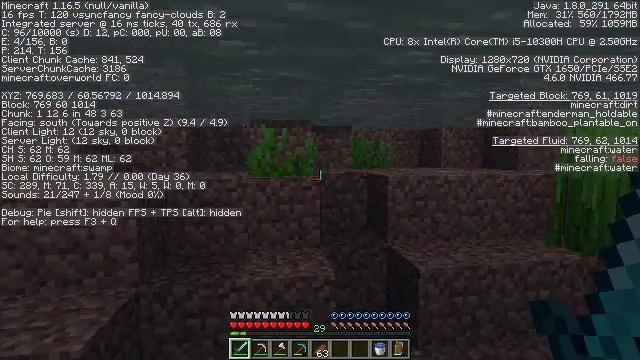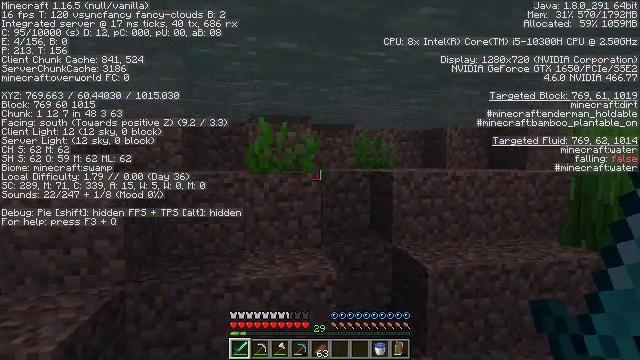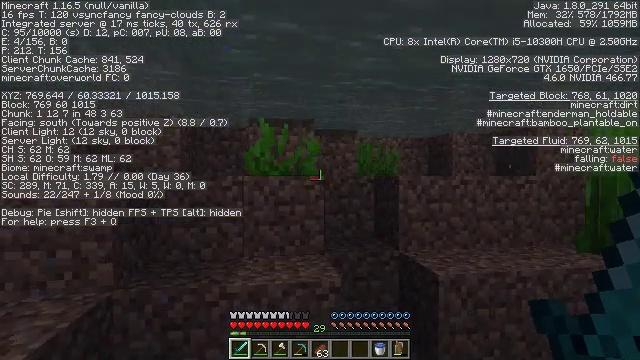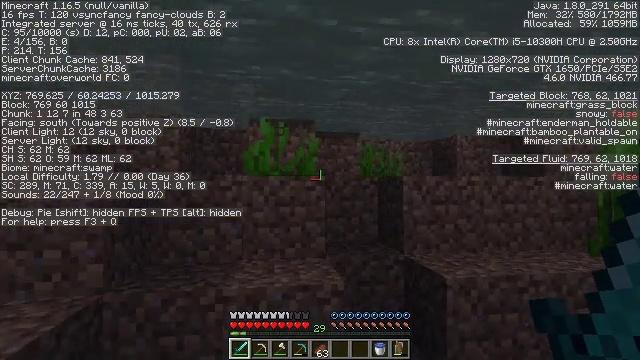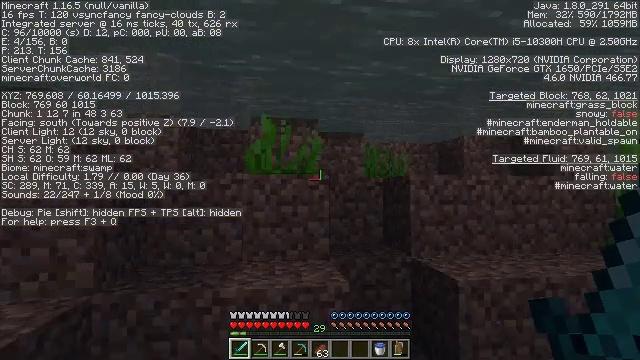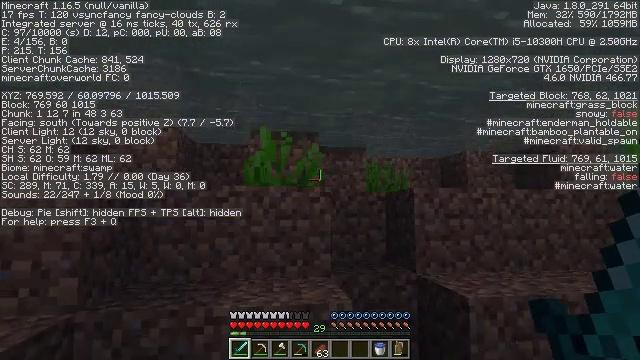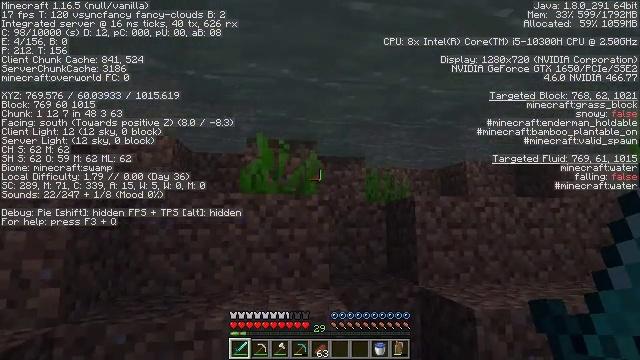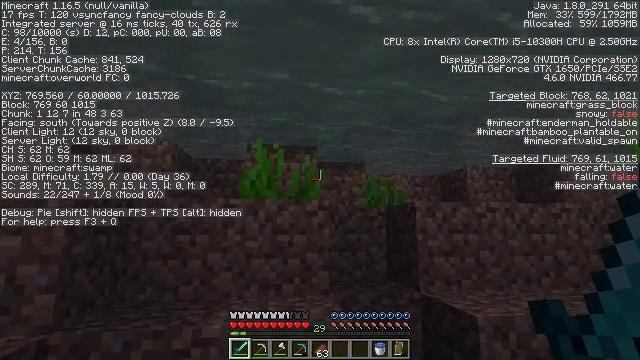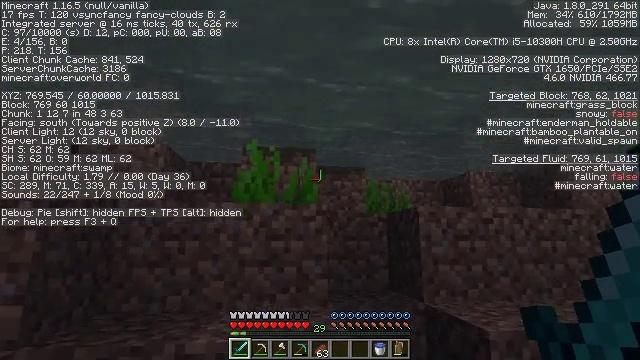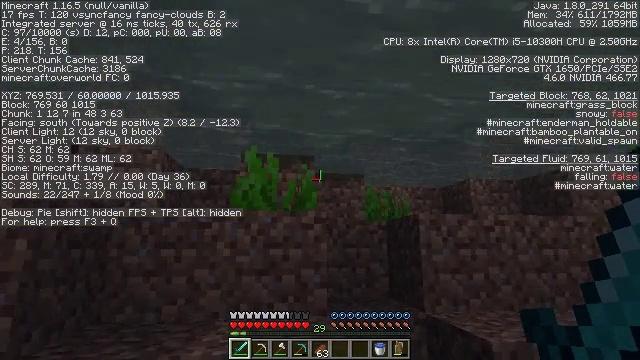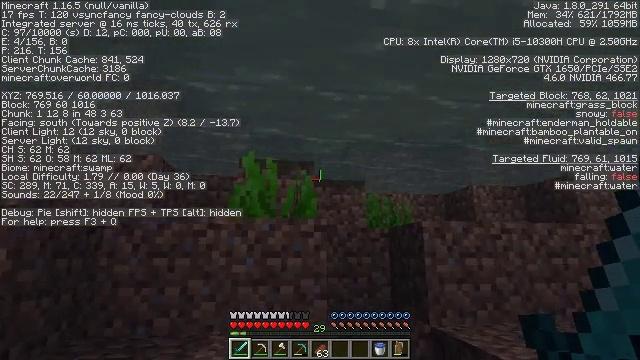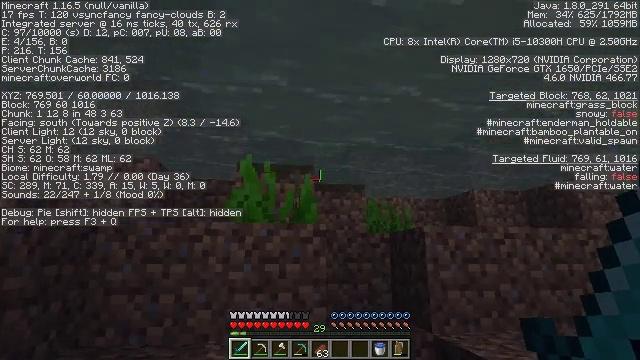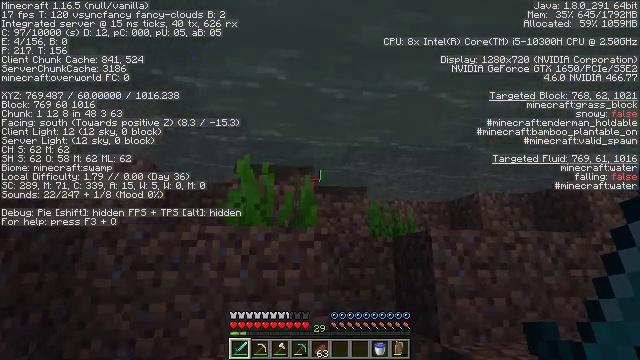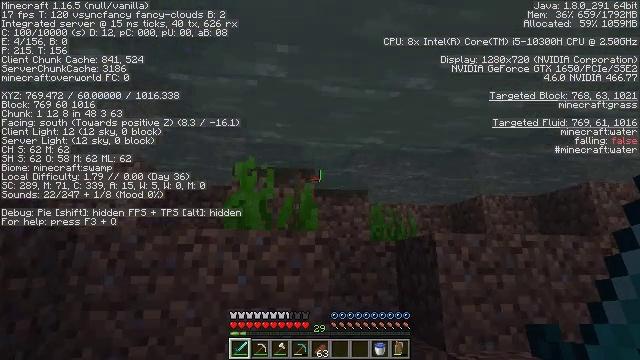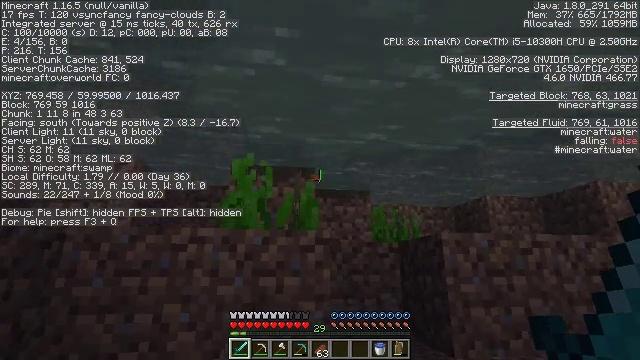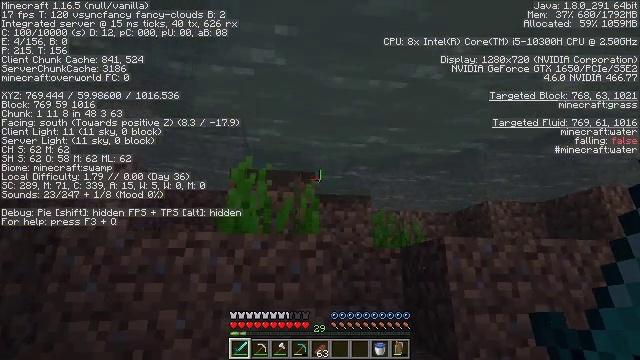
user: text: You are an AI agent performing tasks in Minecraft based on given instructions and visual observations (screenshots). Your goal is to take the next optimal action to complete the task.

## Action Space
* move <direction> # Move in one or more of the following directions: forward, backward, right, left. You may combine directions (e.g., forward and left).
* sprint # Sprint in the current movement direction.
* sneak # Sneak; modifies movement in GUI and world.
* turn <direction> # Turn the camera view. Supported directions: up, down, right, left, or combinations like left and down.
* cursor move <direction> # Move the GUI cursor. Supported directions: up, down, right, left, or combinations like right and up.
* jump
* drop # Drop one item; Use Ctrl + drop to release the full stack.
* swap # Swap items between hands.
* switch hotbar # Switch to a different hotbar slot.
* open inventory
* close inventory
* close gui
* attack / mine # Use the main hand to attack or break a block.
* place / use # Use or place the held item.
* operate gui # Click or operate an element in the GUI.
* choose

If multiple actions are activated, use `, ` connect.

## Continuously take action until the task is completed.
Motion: motion action
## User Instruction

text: Break the sugar cane.
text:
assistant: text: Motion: move forward, turn up
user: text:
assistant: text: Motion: move forward, turn up
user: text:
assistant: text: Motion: move forward, turn up
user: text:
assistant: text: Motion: move forward, turn up
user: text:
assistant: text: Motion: move forward, turn up
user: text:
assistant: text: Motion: move forward, turn up
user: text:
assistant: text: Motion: move forward, turn up
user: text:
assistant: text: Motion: move forward, turn up
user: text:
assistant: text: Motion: move forward, turn up
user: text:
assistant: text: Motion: move forward, turn up
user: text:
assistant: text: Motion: move forward
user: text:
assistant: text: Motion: move forward
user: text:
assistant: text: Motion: move forward
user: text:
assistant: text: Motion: move forward
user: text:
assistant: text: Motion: move forward, turn up
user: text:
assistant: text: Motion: move forward
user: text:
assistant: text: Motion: move forward
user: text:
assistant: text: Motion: move forward
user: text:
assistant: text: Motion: move forward
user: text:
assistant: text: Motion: move forward
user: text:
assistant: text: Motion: move forward, turn up
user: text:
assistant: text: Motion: move forward, turn up
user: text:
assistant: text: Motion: move forward
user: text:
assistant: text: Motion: move forward, sprint
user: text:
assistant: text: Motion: move forward, sprint, turn up
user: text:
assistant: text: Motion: move forward, sprint
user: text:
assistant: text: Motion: move forward, sprint
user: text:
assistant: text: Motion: move forward, sprint, jump
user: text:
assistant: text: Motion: move forward, sprint, jump
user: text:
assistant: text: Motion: move forward, sprint, jump